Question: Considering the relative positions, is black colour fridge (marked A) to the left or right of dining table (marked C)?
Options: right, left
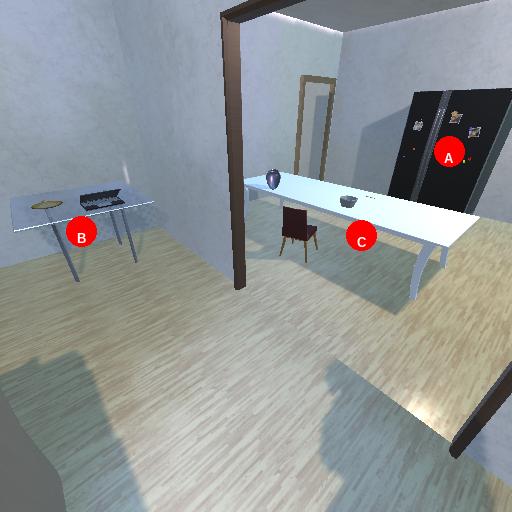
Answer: right